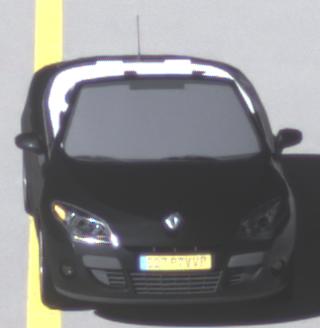
Make: Renault
Model: Mégane Coupé-Cabriolet 1.6 16V 110
Detailed model: Mégane (III) Coupé-Cabriolet
Model produced from: 2010/06
Model produced until: 2013/03
Doors: 2
Color: black
Road condition: dry road
Daytime: morning or afternoon
Contrast: high contrast